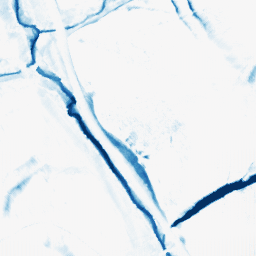
Category: morphological
Decomposition family: morphological_diamond
Decomposition parameters: operation: closing
radius: 10
Upsampling method: fft_zeropad
Upsampling parameters: scale: 8
Upsampling scale: 8